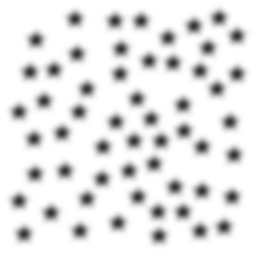
Squares: 0
Triangles: 0
Stars: 56
Total shapes: 56